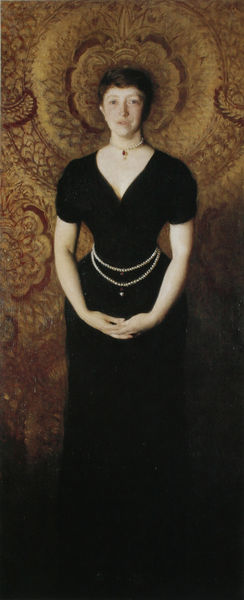
Titel: Isabella Stewart Gardner
Künstler: John Singer Sargent
Standort: Boston (Massachusetts)
Institution: Isabella Stewart Gardner Museum
Schlagwörter: dunkel, gemälde, hand, haut, kopf, schatten, weiß, gelb, ocker, ausschnitt, braun, elegant, frau, frisur, haar, hell, hintergrund, kleid, licht, mitte, mund, nase, orange, profil, schmuck, schwarz, stirn, blick, dame, gürtel, rose, rot, beige, hochformat, mode, muster, ornament, jung, wand, arm, arme, augen, blass, gesicht, inkarnat, lang, mensch, stehen, stein, trauer, ärmel, bildnis, hals, hände, portrait, porträt, öl, schlank, figur, gold, haare, reich, stehend, brosche, dekollete, dekoltee, frontal, hübsch, kinn, knopf, ohren, perle, perlen, schultern, schön, taille, ruhig, düster, zwei, kette, gefaltet, jugendstil, tapete, weiblich, witwe, zopf, floral, ornamente, verzierung, ganzfigurig, robe, halsschmuck, knöpfe, klimt, perlenkette, ring, decolleté, dünn, halskette, abendkleid, foto, fotografie, ringe, steht, lockig, kreise, brokat, ganzkörper, gesciht, kurz, ganzfigur, verschränkt, hintergund, anhänger, königin, gefasst, geöffnet, geln, ornamnet, schwar, decoltee, kurzhaar, kurzhaarfrisur, okker, ausschnit, dunkelhaarig, zentriert, collier, glorie, klied, perlenreihen, ringförmig, gefalten, tallie, schwarzes kleid, perlenreihe, kurze ärmel, hintergunf, kaut, talle, kurzes haar, ornamentaler hintergrund, lete, gürtel kette, waldkurzes haar